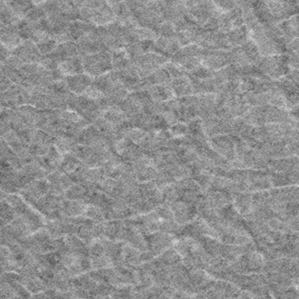
Label: frost